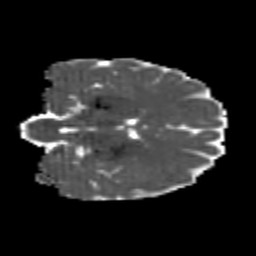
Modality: MD
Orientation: coronal
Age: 25
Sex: female
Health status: healthy
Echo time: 0.074 s